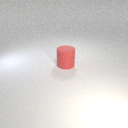
large red rubber cylinder